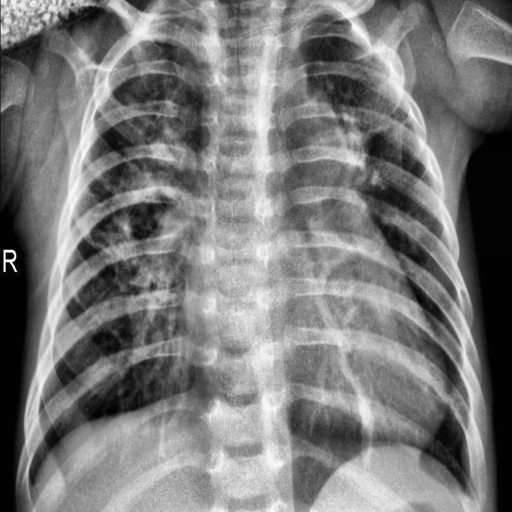
Finding: PNEUMONIA